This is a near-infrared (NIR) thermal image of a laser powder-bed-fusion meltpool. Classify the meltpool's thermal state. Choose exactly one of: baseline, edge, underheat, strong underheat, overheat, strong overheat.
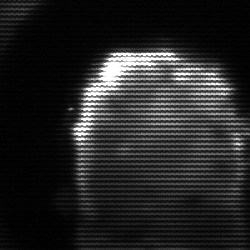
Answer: baseline